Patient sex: F
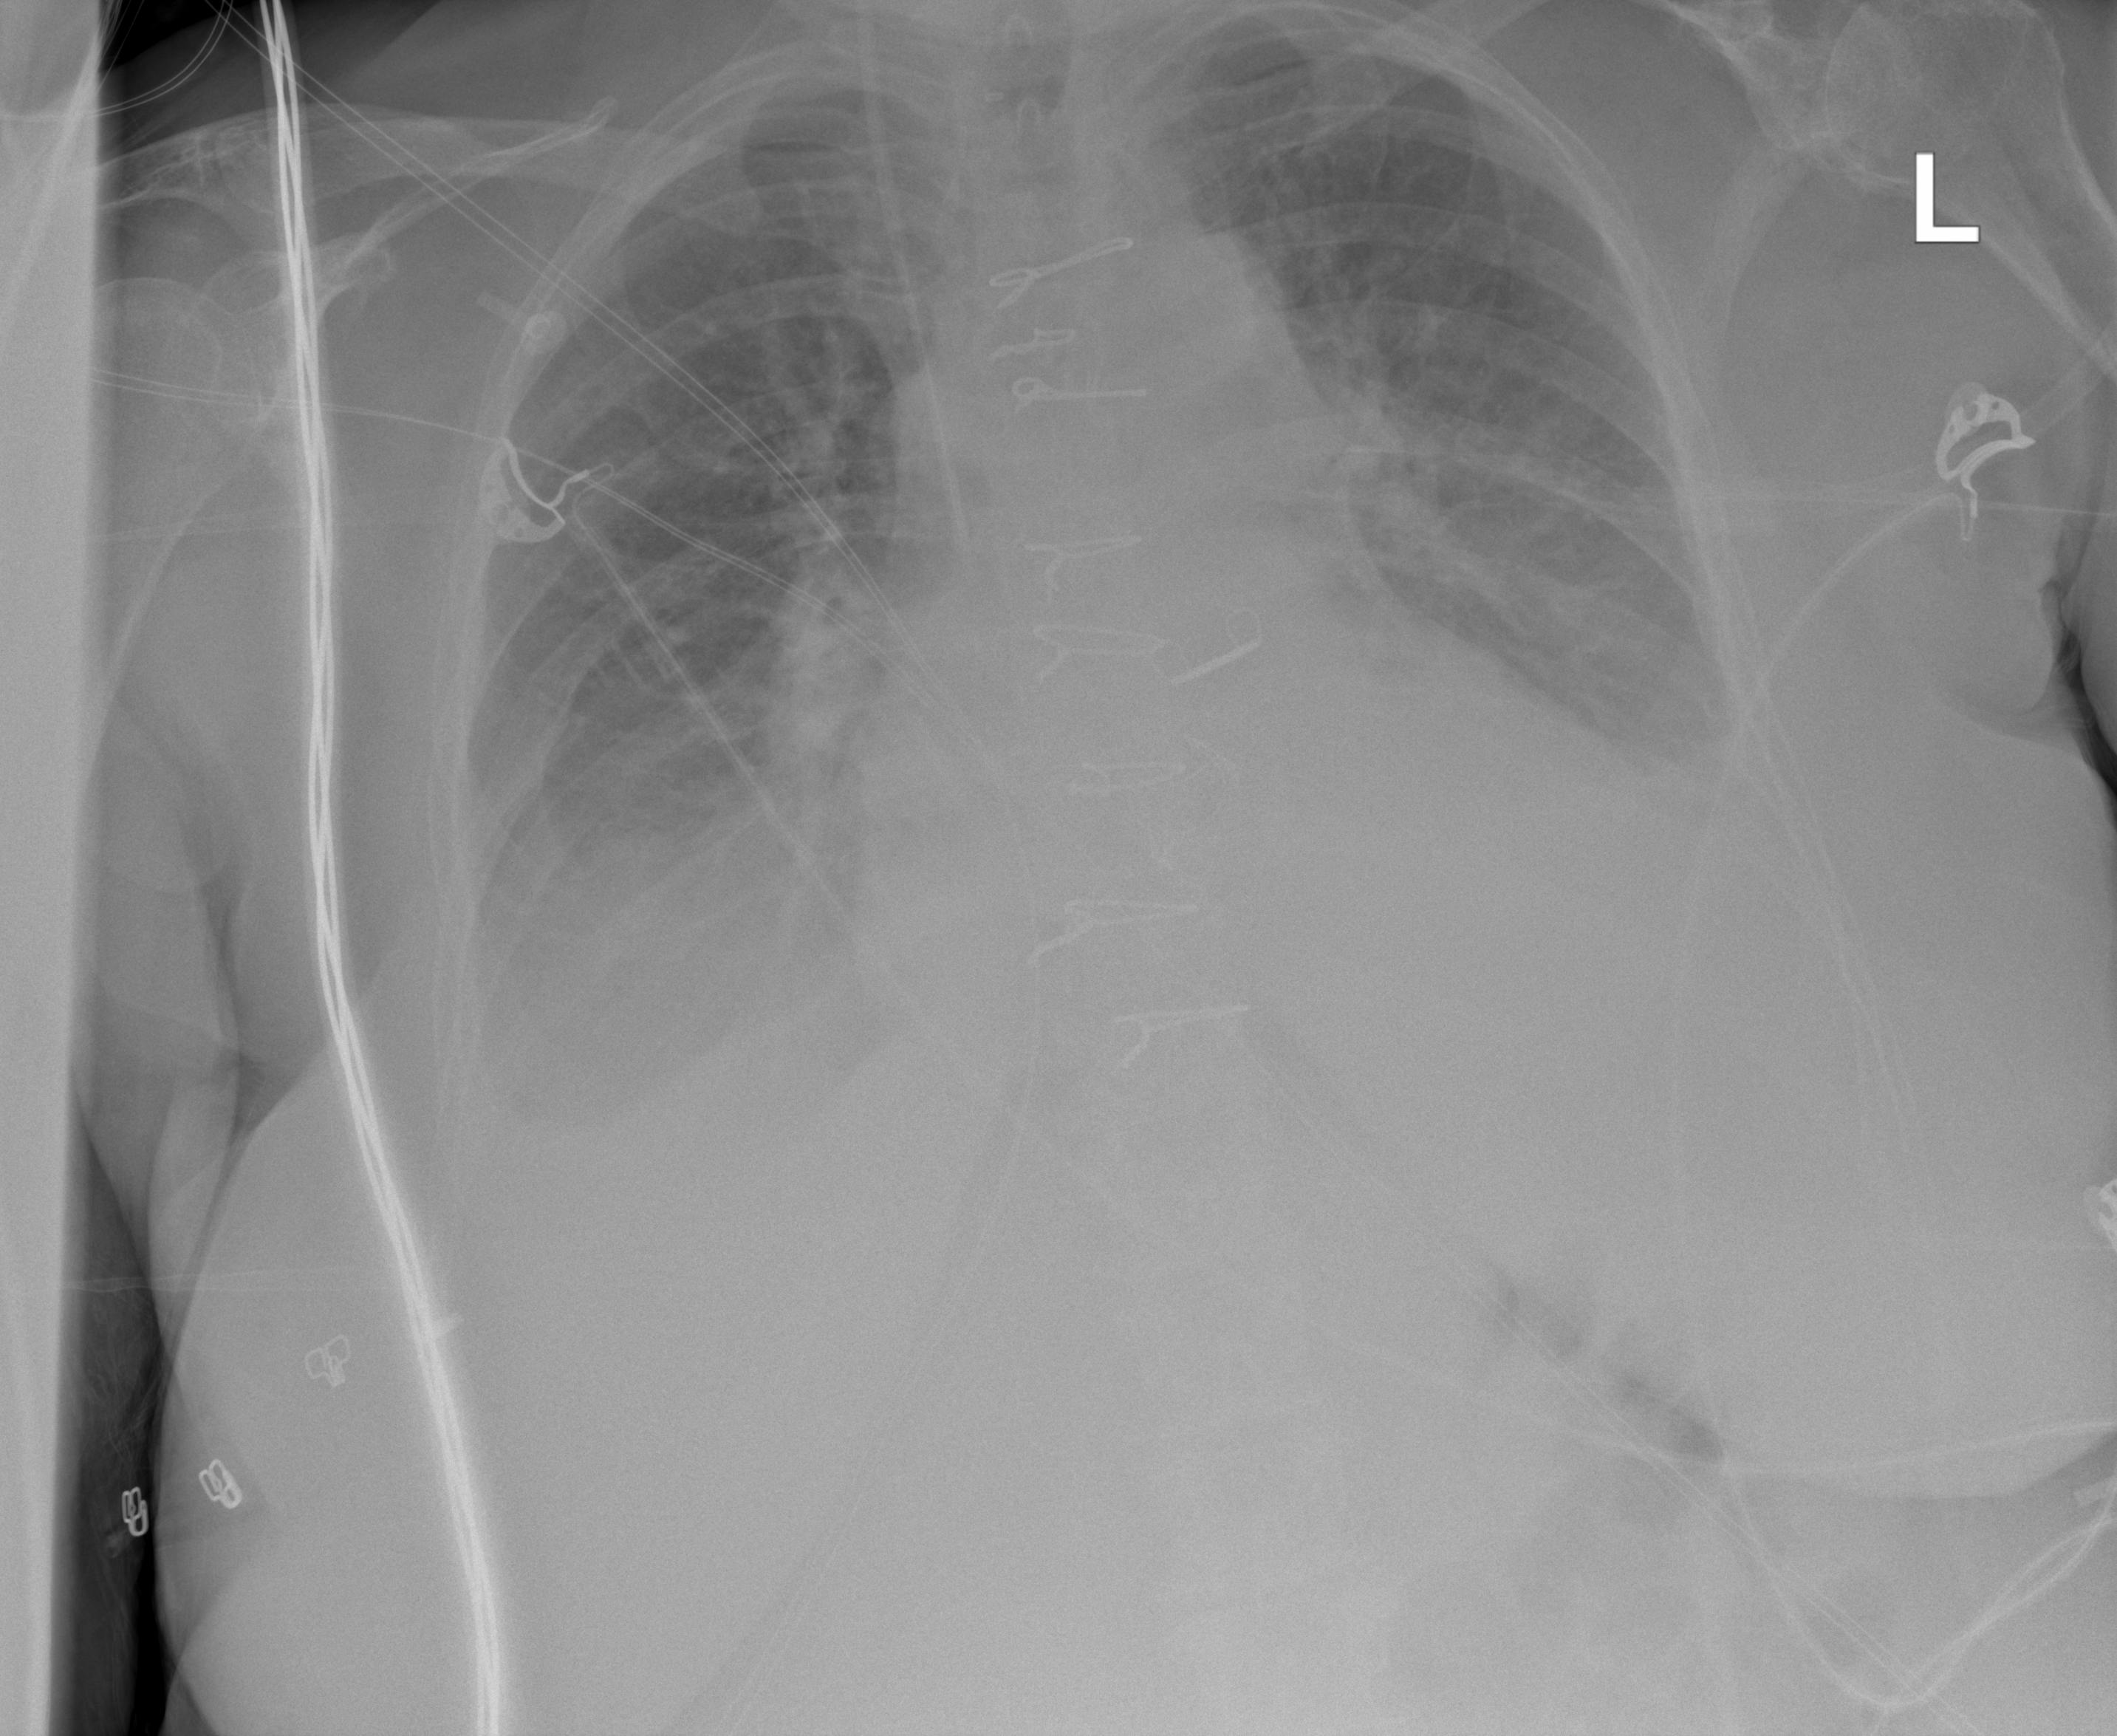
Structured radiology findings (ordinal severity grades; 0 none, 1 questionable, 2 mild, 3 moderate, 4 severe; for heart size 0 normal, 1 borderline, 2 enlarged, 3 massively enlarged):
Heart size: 2
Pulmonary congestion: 2
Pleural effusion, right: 3
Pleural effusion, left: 2
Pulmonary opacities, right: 0
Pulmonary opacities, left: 0
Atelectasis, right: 2
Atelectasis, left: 2